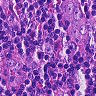
Metastatic tissue present: no